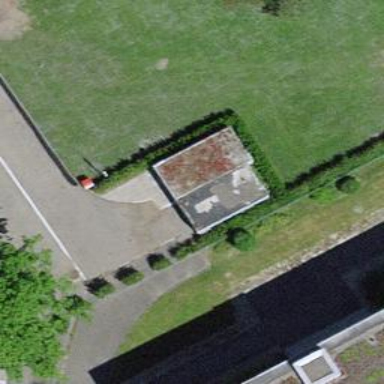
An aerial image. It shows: Group of garages.